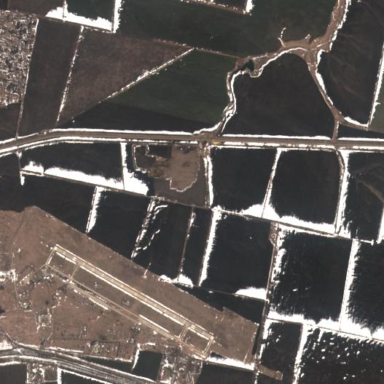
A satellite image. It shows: Military airfield located within aerodrome.